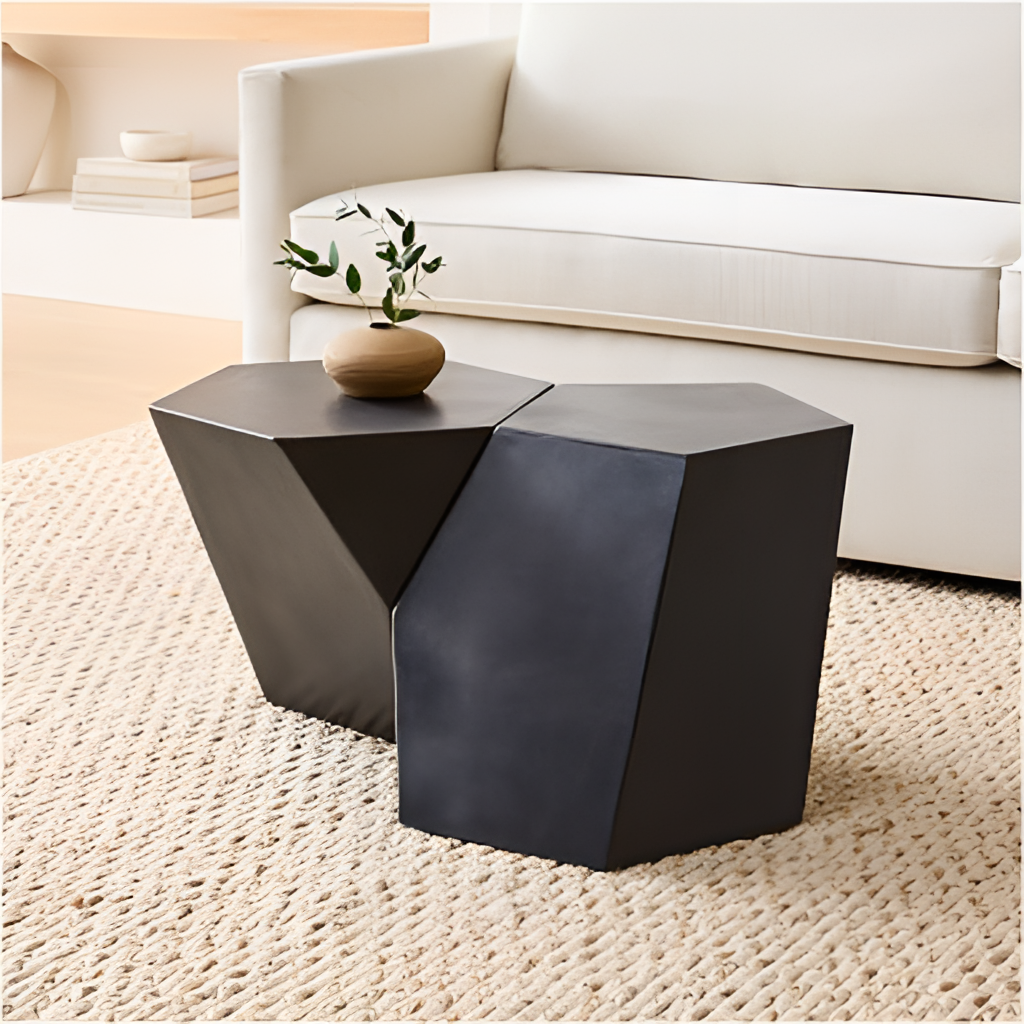
living room, metal table, white paint wallpaper, with solid pattern, woven flooring, with textured pattern, contemporary